The plot is a signal-to-image rendering of a rotating shaft's vibration measurement. Diagnose the rotating machine from this image, choosing from: normal, misalignment, unbalance, looseness.
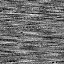
Answer: normal